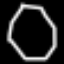
Label: octagon